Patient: sex F, age 68
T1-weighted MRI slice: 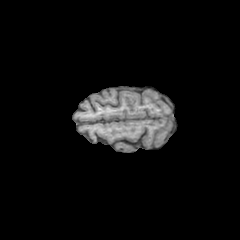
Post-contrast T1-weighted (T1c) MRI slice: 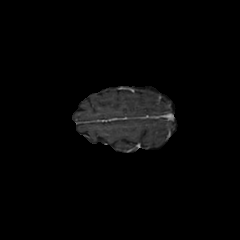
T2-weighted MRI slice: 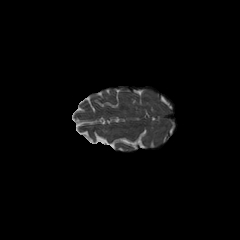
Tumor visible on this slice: no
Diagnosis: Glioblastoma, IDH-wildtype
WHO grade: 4